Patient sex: M
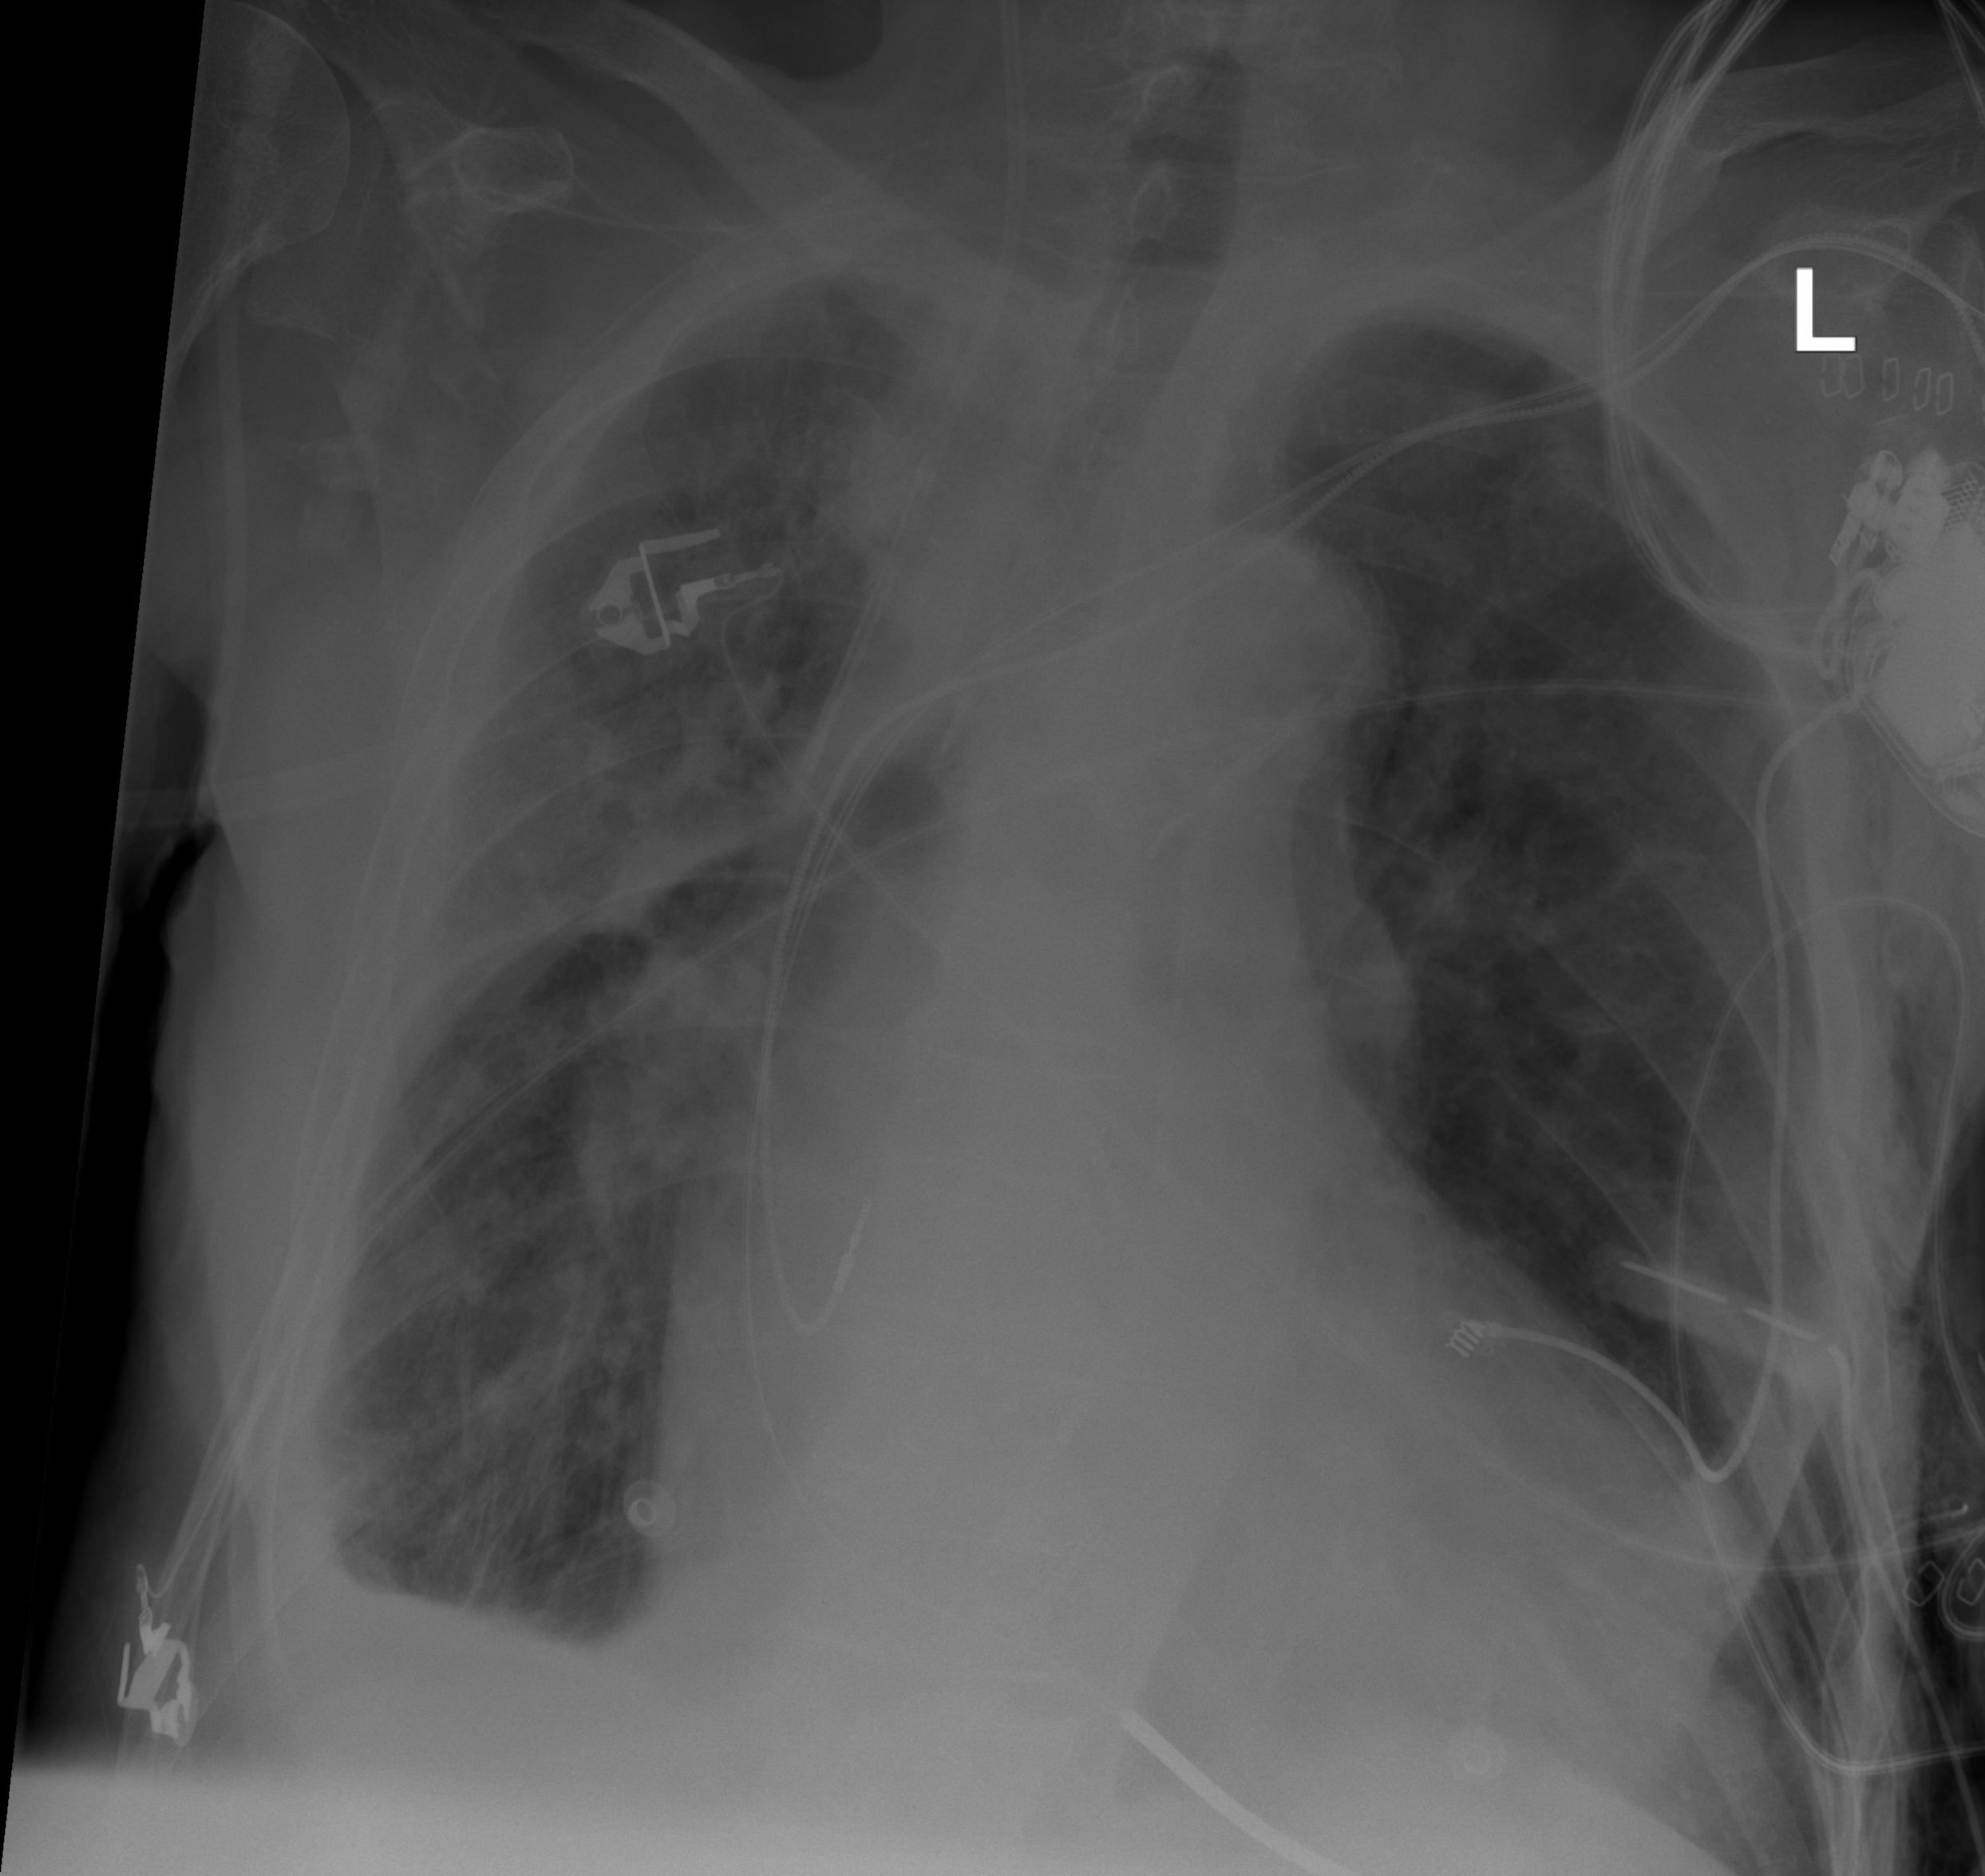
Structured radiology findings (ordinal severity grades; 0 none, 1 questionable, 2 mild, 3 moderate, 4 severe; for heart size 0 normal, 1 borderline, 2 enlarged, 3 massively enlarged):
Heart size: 2
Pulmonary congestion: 0
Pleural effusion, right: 2
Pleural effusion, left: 0
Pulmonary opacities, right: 2
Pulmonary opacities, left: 0
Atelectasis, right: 2
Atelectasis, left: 0